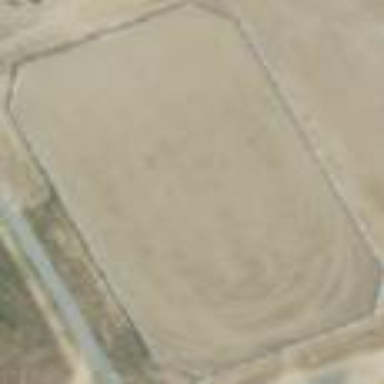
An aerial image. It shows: Equestrian pitch used for leisure and sports activities.